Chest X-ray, PA view. Patient: 33 years old, sex M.
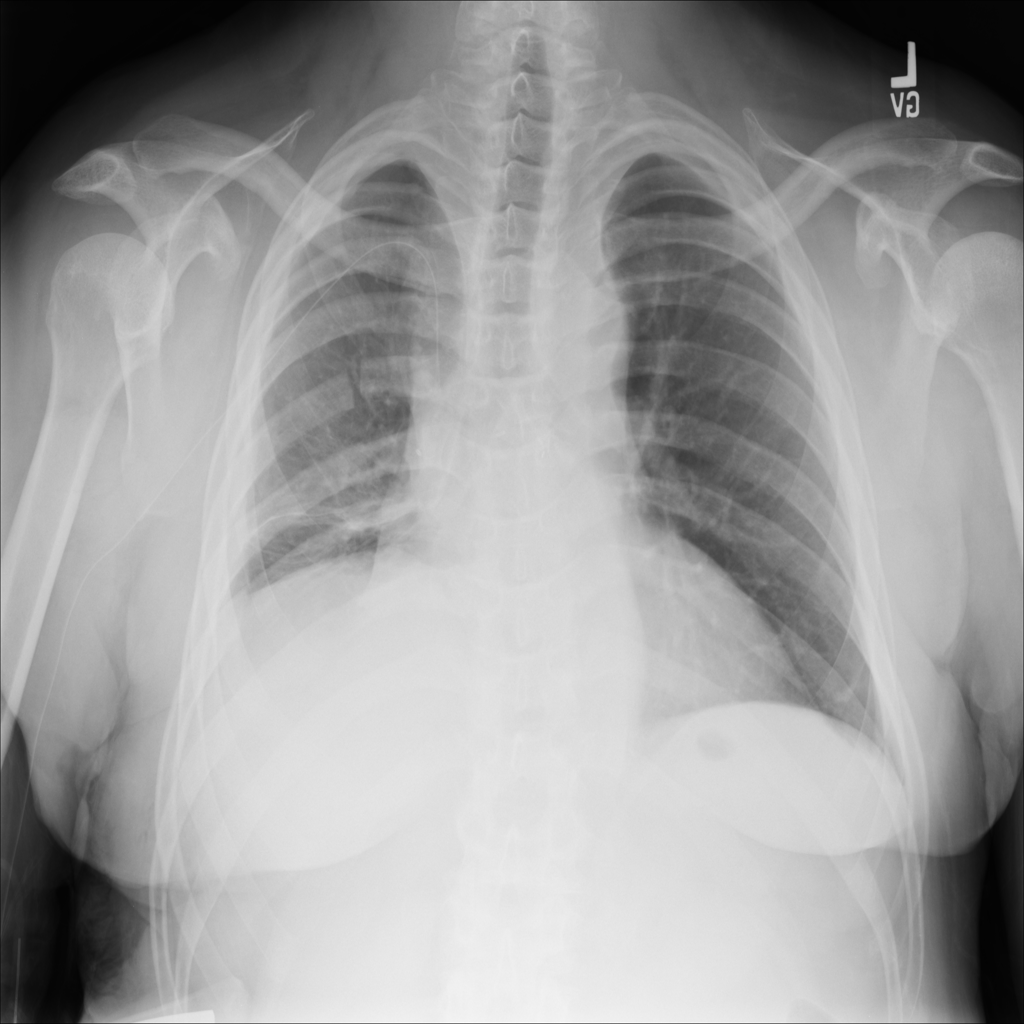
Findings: No Finding